Interaction volume radius: 10 \u00c5
Interaction volume height: 15 \u00c5
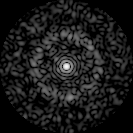
Disorder parameter: 0.8568